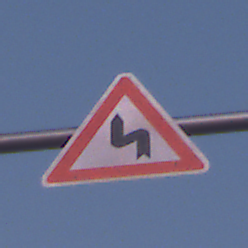
Verkehrszeichen: DoppelkurveZunaechstLinks
Umgebung: Outdoor, Nature
Tageszeit: SunriseSunset
Wetter: Clear
Licht: Natural
Jahreszeit: NotSpecified
Kontrast: LowContrast